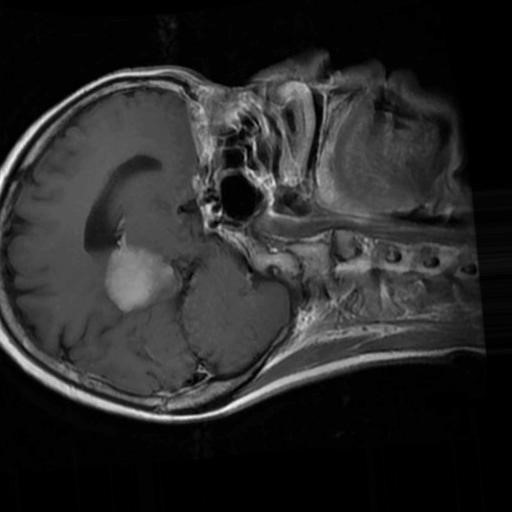
Label: brain_menin